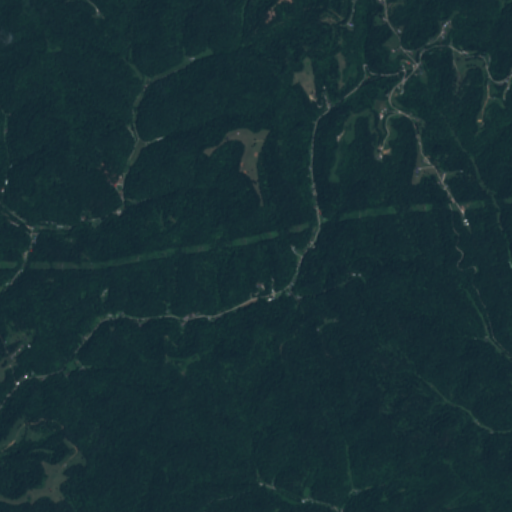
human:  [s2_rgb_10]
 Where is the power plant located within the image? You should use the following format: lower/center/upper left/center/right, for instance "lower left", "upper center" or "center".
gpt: There is no power plant in the image.